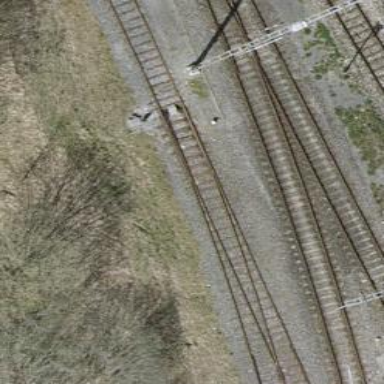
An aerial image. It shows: Rail spur service.